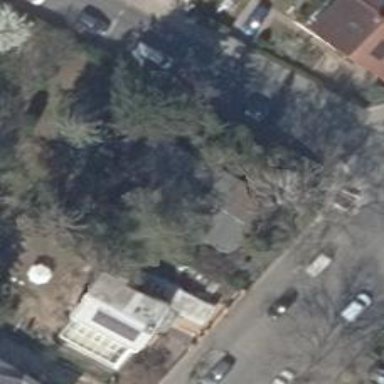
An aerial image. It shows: Detached building with flat roof.